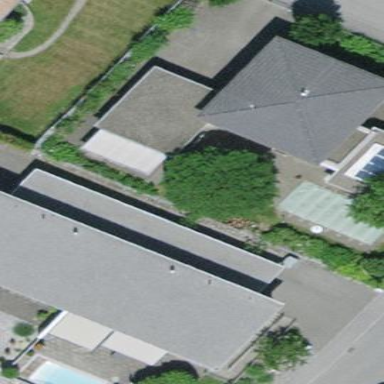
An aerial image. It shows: View of roof of building.